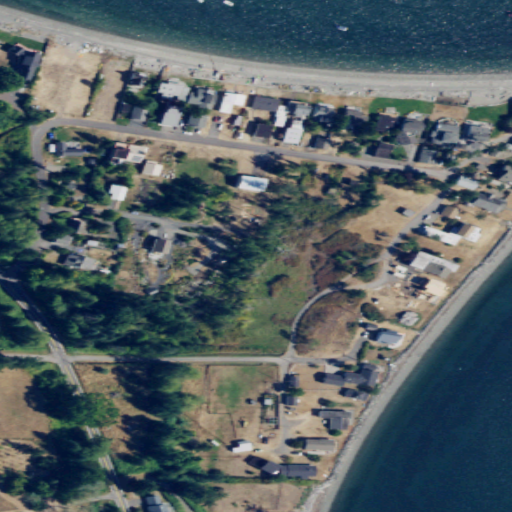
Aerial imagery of cape in Washington named Lane Spit containing low intensity development, medium intensity development, open water, barren land, cultivated crops, open development, grassland, pasture, and high intensity development